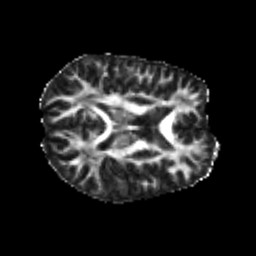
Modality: FA
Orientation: axial
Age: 21
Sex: male
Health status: healthy
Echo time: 0.074 s